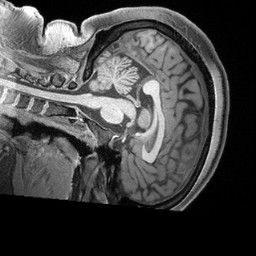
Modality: T1w
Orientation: sagittal
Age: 21
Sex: female
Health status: healthy
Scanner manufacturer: siemens
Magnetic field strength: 3 T
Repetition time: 2.4 s
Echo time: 0.00222 s